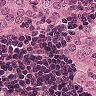
Metastatic tissue present: yes